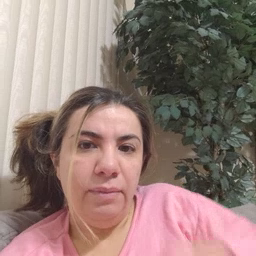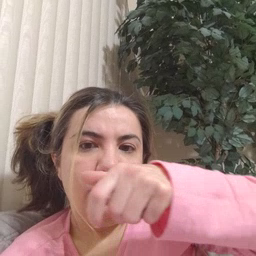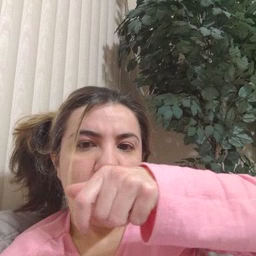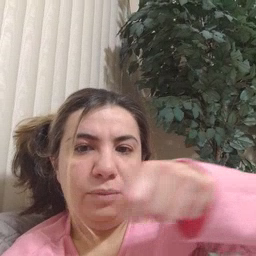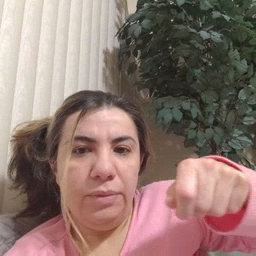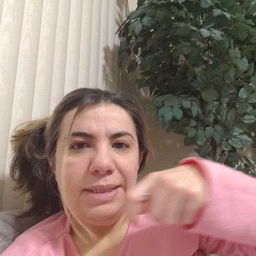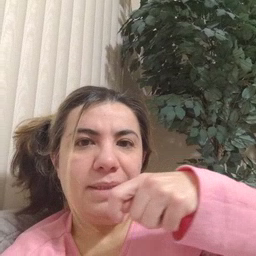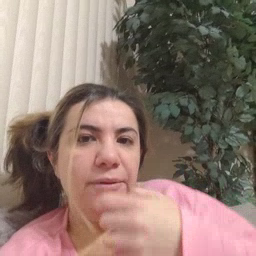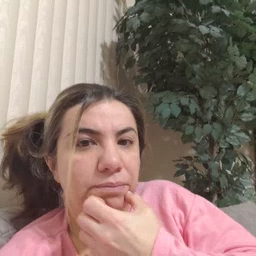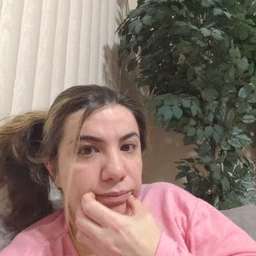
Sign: toothbrush